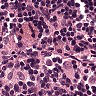
Metastatic tissue present: no